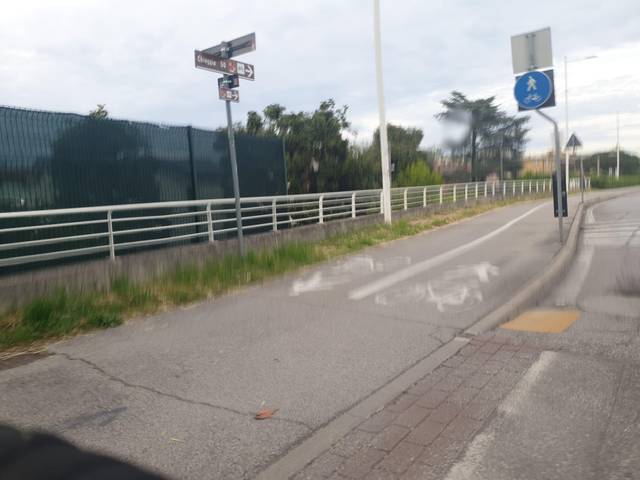
Region: Italy
Coordinates: 45.386, 11.863